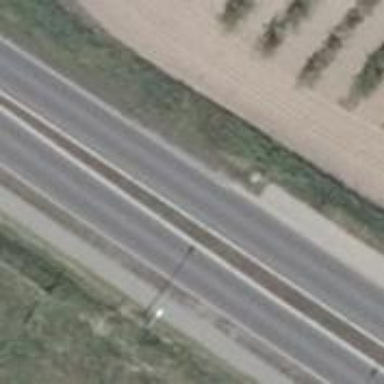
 featuring separate sidewalks and separate cycleway."